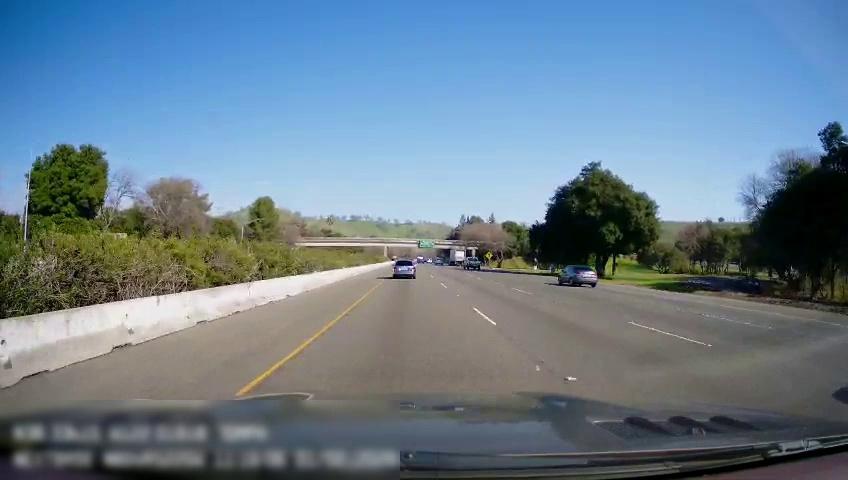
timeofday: Day
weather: Sunny
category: Drivable Space
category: Vehicles | Truck
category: Vehicles | Car
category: Vehicles | Truck
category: Vehicles | Car
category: Vehicles | SUV
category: Lanes | Current Lane
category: Lanes | Current Lane
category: Lanes | Alternate Lane
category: Lanes | Alternate Lane
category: Lanes | Alternate Lane
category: Traffic | Signs